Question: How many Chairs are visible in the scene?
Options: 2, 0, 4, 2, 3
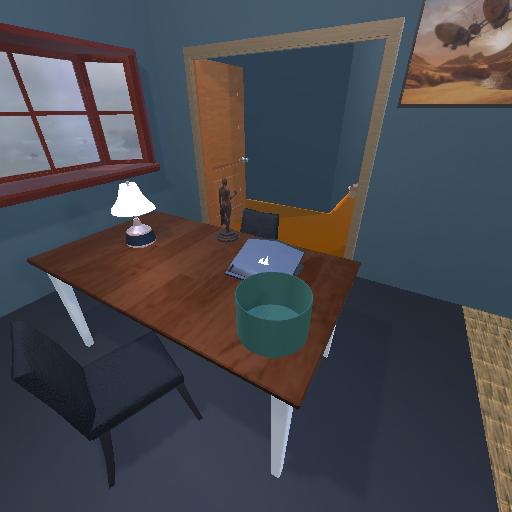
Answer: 2